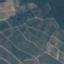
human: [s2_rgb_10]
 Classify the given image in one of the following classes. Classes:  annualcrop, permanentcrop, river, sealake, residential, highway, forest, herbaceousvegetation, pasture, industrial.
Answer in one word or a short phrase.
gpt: PermanentCrop